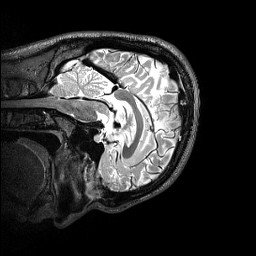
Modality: T2w
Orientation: sagittal
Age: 23
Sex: male
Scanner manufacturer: siemens
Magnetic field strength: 3 T
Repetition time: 3.2 s
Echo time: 0.565 s